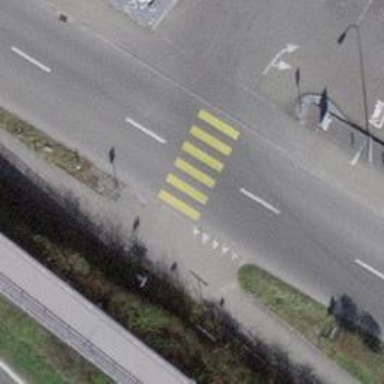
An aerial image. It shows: Public transport stop position.